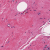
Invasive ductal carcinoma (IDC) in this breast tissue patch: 0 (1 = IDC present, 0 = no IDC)